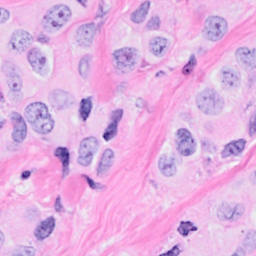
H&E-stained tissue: Breast